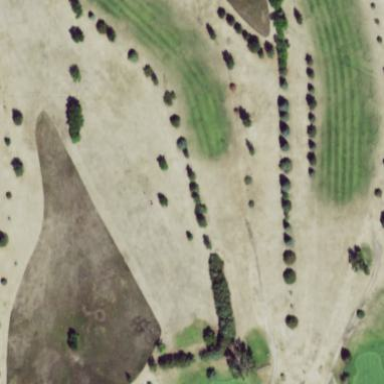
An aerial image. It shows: Golf fairway surrounded by grass.